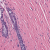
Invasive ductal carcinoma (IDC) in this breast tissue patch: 0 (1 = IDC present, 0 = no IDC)